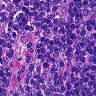
Metastatic tissue present: no